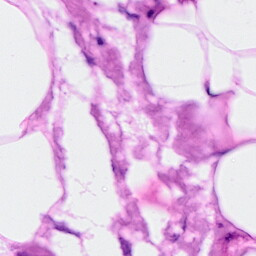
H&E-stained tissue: Breast